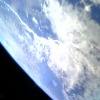
Label: cloud